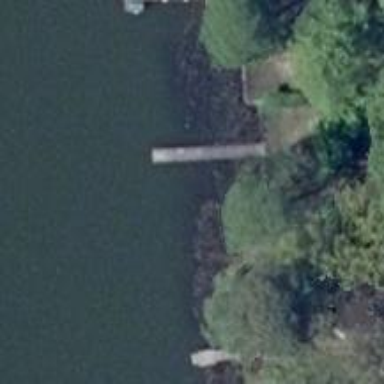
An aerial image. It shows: Man-made pier.